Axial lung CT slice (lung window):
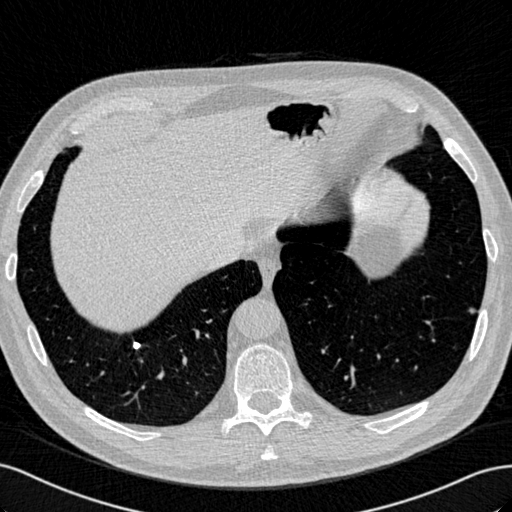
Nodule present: yes
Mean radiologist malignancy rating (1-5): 3